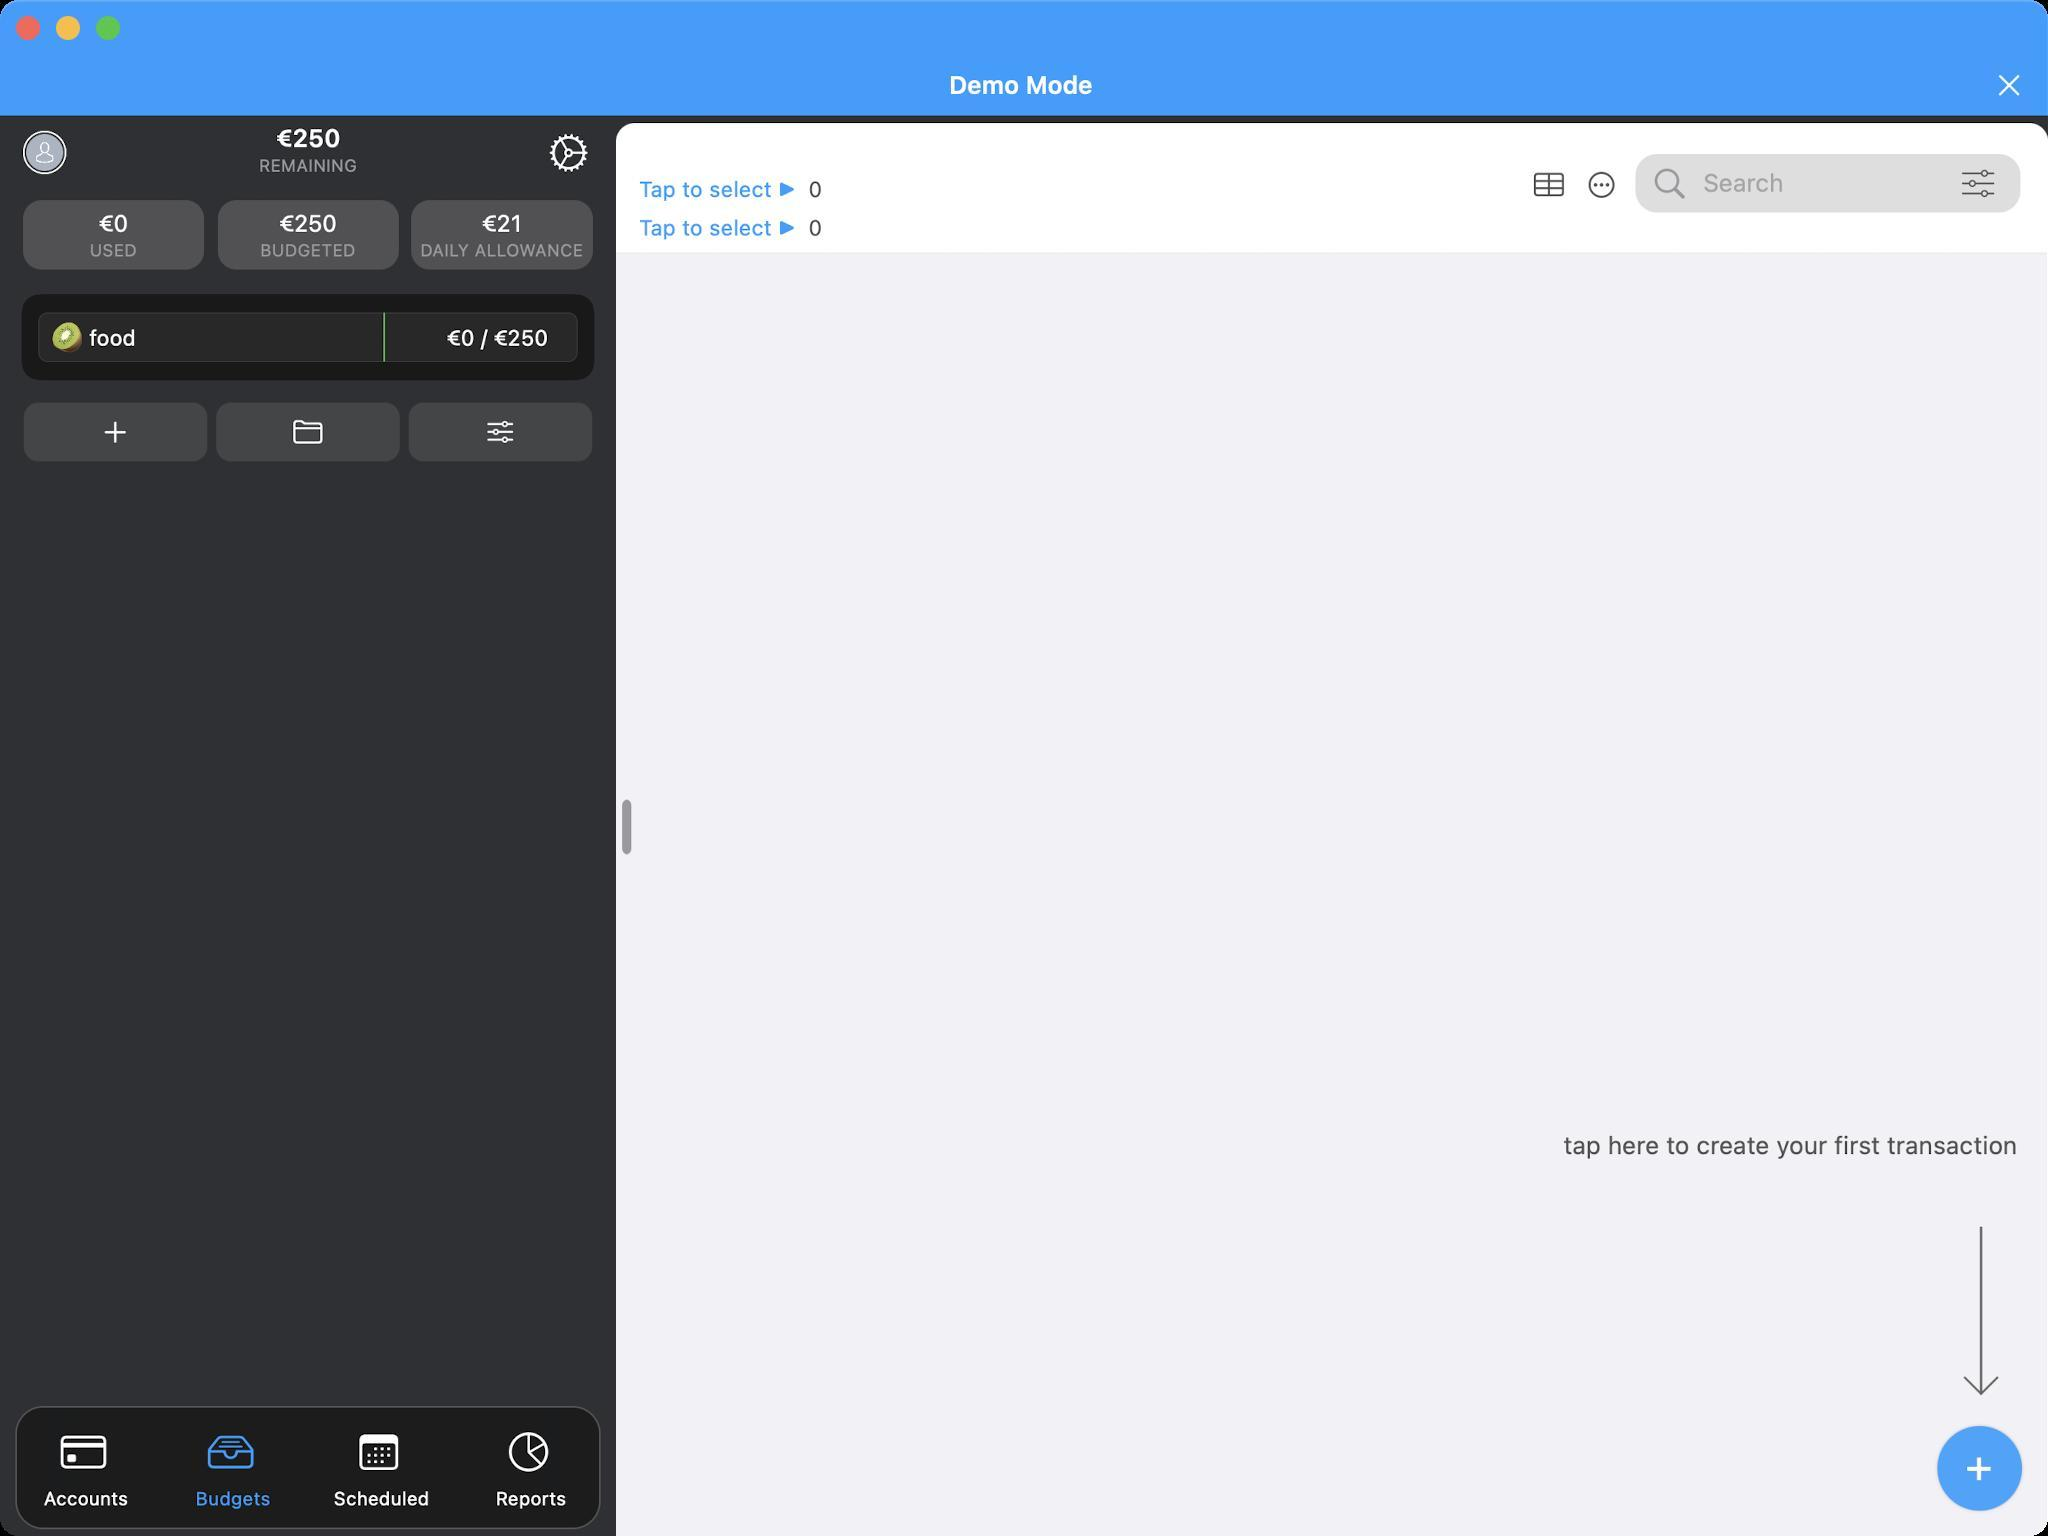
Accessibility tree:
{"name": "MoneyWiz", "role": "AXWindow", "description": null, "role_description": "standard window", "value": null, "position": "352.00;95.00", "size": "1024;768", "children": [{"name": null, "role": "AXGroup", "description": null, "role_description": "group", "value": null, "position": "0.00;0.00", "size": "1024;768", "children": [{"name": null, "role": "AXGroup", "description": null, "role_description": "group", "value": null, "position": "0.00;0.00", "size": "1024;768", "children": [{"name": null, "role": "AXGroup", "description": null, "role_description": "group", "value": null, "position": "0.00;0.00", "size": "1024;768", "children": [{"name": null, "role": "AXStaticText", "description": "Demo Mode", "role_description": "text", "value": null, "position": "159.77;34.65", "size": "701;16", "children": []}, {"name": null, "role": "AXButton", "description": "Close", "role_description": "button", "value": null, "position": "985.60;27.72", "size": "39;30", "children": []}, {"name": null, "role": "AXGroup", "description": null, "role_description": "table", "value": null, "position": "0.00;57.75", "size": "308;711", "children": [{"name": null, "role": "AXGroup", "description": null, "role_description": "group", "value": "", "position": "0.00;57.75", "size": "308;85", "children": [{"name": null, "role": "AXStaticText", "description": "€0, USED, €250, REMAINING, €250, BUDGETED, €21, DAILY ALLOWANCE", "role_description": "text", "value": "", "position": "0.00;57.75", "size": "308;85", "children": []}, {"name": null, "role": "AXButton", "description": "settings", "role_description": "button", "value": null, "position": "273.35;65.45", "size": "22;22", "children": []}, {"name": null, "role": "AXButton", "description": "avatar anonymous", "role_description": "button", "value": null, "position": "13.09;66.99", "size": "18;18", "children": []}]}, {"name": null, "role": "AXGroup", "description": null, "role_description": "group", "value": "", "position": "0.00;142.45", "size": "308;52", "children": [{"name": null, "role": "AXStaticText", "description": "food, €0 / €250", "role_description": "text", "value": "", "position": "0.00;142.45", "size": "308;52", "children": []}]}, {"name": null, "role": "AXGroup", "description": null, "role_description": "group", "value": "", "position": "0.00;194.81", "size": "308;42", "children": [{"name": null, "role": "AXButton", "description": "add", "role_description": "button", "value": null, "position": "11.55;200.97", "size": "92;30", "children": []}, {"name": null, "role": "AXButton", "description": "move", "role_description": "button", "value": null, "position": "107.80;200.97", "size": "92;30", "children": []}, {"name": null, "role": "AXButton", "description": "edit", "role_description": "button", "value": null, "position": "204.05;200.97", "size": "92;30", "children": []}]}]}, {"name": null, "role": "AXGroup", "description": null, "role_description": "group", "value": null, "position": "308.00;57.75", "size": "716;711", "children": [{"name": null, "role": "AXGroup", "description": null, "role_description": "group", "value": null, "position": "319.55;61.60", "size": "691;62", "children": [{"name": null, "role": "AXGroup", "description": null, "role_description": "group", "value": null, "position": "319.55;84.70", "size": "92;38", "children": [{"name": null, "role": "AXStaticText", "description": "Tap to select ▶", "role_description": "text", "value": null, "position": "319.55;84.70", "size": "79;19", "children": []}, {"name": null, "role": "AXStaticText", "description": "0", "role_description": "text", "value": null, "position": "404.25;84.70", "size": "7;19", "children": []}, {"name": null, "role": "AXStaticText", "description": "Tap to select ▶", "role_description": "text", "value": null, "position": "319.55;103.95", "size": "79;19", "children": []}, {"name": null, "role": "AXStaticText", "description": "0", "role_description": "text", "value": null, "position": "404.25;103.95", "size": "7;19", "children": []}]}, {"name": null, "role": "AXGroup", "description": null, "role_description": "group", "value": null, "position": "765.38;77.00", "size": "245;31", "children": [{"name": null, "role": "AXButton", "description": "table", "role_description": "button", "value": null, "position": "765.38;77.00", "size": "18;31", "children": []}, {"name": null, "role": "AXButton", "description": "More", "role_description": "button", "value": null, "position": "793.10;77.00", "size": "15;31", "children": []}, {"name": null, "role": "AXGroup", "description": null, "role_description": "group", "value": null, "position": "825.44;80.08", "size": "181;23", "children": [{"name": null, "role": "AXTextField", "description": null, "role_description": "text field", "value": "", "position": "851.62;80.08", "size": "149;23", "children": []}]}, {"name": null, "role": "AXButton", "description": "Filters Button", "role_description": "button", "value": null, "position": "968.66;77.77", "size": "42;28", "children": []}]}]}, {"name": null, "role": "AXButton", "description": null, "role_description": "button", "value": null, "position": "308.00;386.54", "size": "19;54", "children": []}, {"name": null, "role": "AXButton", "description": null, "role_description": "button", "value": null, "position": "311.08;399.63", "size": "5;28", "children": []}, {"name": null, "role": "AXStaticText", "description": "tap here to create your first transaction", "role_description": "text", "value": null, "position": "765.38;539.00", "size": "243;68", "children": []}, {"name": null, "role": "AXButton", "description": "+", "role_description": "button", "value": null, "position": "968.66;713.02", "size": "42;42", "children": []}]}, {"name": null, "role": "AXButton", "description": null, "role_description": "button", "value": null, "position": "8.47;703.01", "size": "69;62", "children": []}, {"name": null, "role": "AXButton", "description": "card", "role_description": "button", "value": null, "position": "8.47;710.71", "size": "69;31", "children": []}, {"name": null, "role": "AXButton", "description": null, "role_description": "button", "value": null, "position": "77.00;703.01", "size": "69;62", "children": []}, {"name": null, "role": "AXButton", "description": "Inbox Full", "role_description": "button", "value": null, "position": "82.00;710.71", "size": "69;31", "children": []}, {"name": null, "role": "AXButton", "description": null, "role_description": "button", "value": null, "position": "146.30;703.01", "size": "69;62", "children": []}, {"name": null, "role": "AXButton", "description": "calendar", "role_description": "button", "value": null, "position": "156.31;710.71", "size": "69;31", "children": []}, {"name": null, "role": "AXButton", "description": null, "role_description": "button", "value": null, "position": "215.60;703.01", "size": "69;62", "children": []}, {"name": null, "role": "AXButton", "description": "chart pie", "role_description": "button", "value": null, "position": "231.00;710.71", "size": "69;31", "children": []}, {"name": null, "role": "AXStaticText", "description": "Accounts", "role_description": "text", "value": null, "position": "8.47;741.51", "size": "69;15", "children": []}, {"name": null, "role": "AXStaticText", "description": "Budgets", "role_description": "text", "value": null, "position": "82.00;741.51", "size": "69;15", "children": []}, {"name": null, "role": "AXStaticText", "description": "Scheduled", "role_description": "text", "value": null, "position": "156.31;741.51", "size": "69;15", "children": []}, {"name": null, "role": "AXStaticText", "description": "Reports", "role_description": "text", "value": null, "position": "231.00;741.51", "size": "69;15", "children": []}]}]}]}, {"name": null, "role": "AXButton", "description": null, "role_description": "close button", "value": null, "position": "7.00;6.00", "size": "14;16", "children": []}, {"name": null, "role": "AXButton", "description": null, "role_description": "full screen button", "value": null, "position": "47.00;6.00", "size": "14;16", "children": [{"name": null, "role": "AXGroup", "description": null, "role_description": "group", "value": null, "position": "47.00;6.00", "size": "14;16", "children": []}]}, {"name": null, "role": "AXButton", "description": null, "role_description": "minimize button", "value": null, "position": "27.00;6.00", "size": "14;16", "children": []}]}